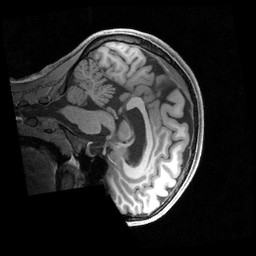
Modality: T1w
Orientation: sagittal
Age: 18
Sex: female
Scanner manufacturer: siemens
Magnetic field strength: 3 T
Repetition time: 2.4 s
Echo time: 0.00231 s